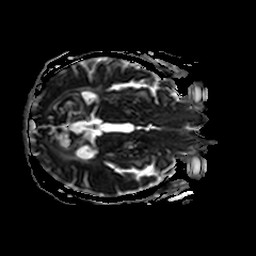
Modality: ADC
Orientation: axial
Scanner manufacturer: philips
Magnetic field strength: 3 T
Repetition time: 3.339 s
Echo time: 0.076 s